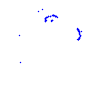
Particle: kaon